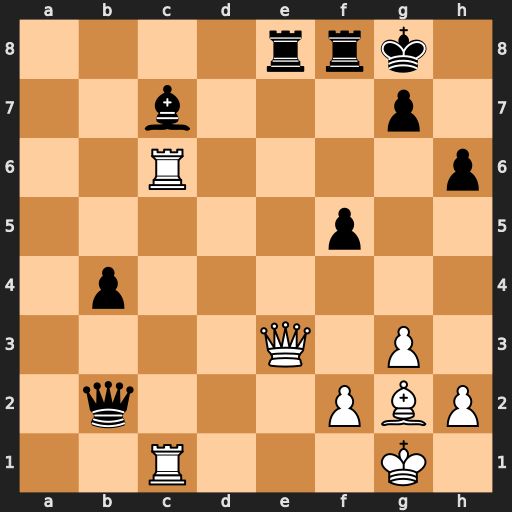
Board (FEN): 4rrk1/2b3p1/2R4p/5p2/1p6/4Q1P1/1q3PBP/2R3K1
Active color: w
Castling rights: -
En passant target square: -
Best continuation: Bd5+ Kh7 Rxh6+ gxh6 Rxc7+